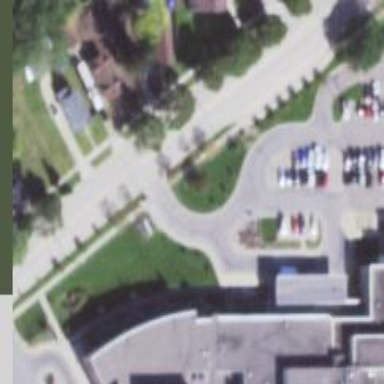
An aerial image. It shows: Asphalt driveway for service vehicles.